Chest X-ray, PA view. Patient: 66 years old, sex M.
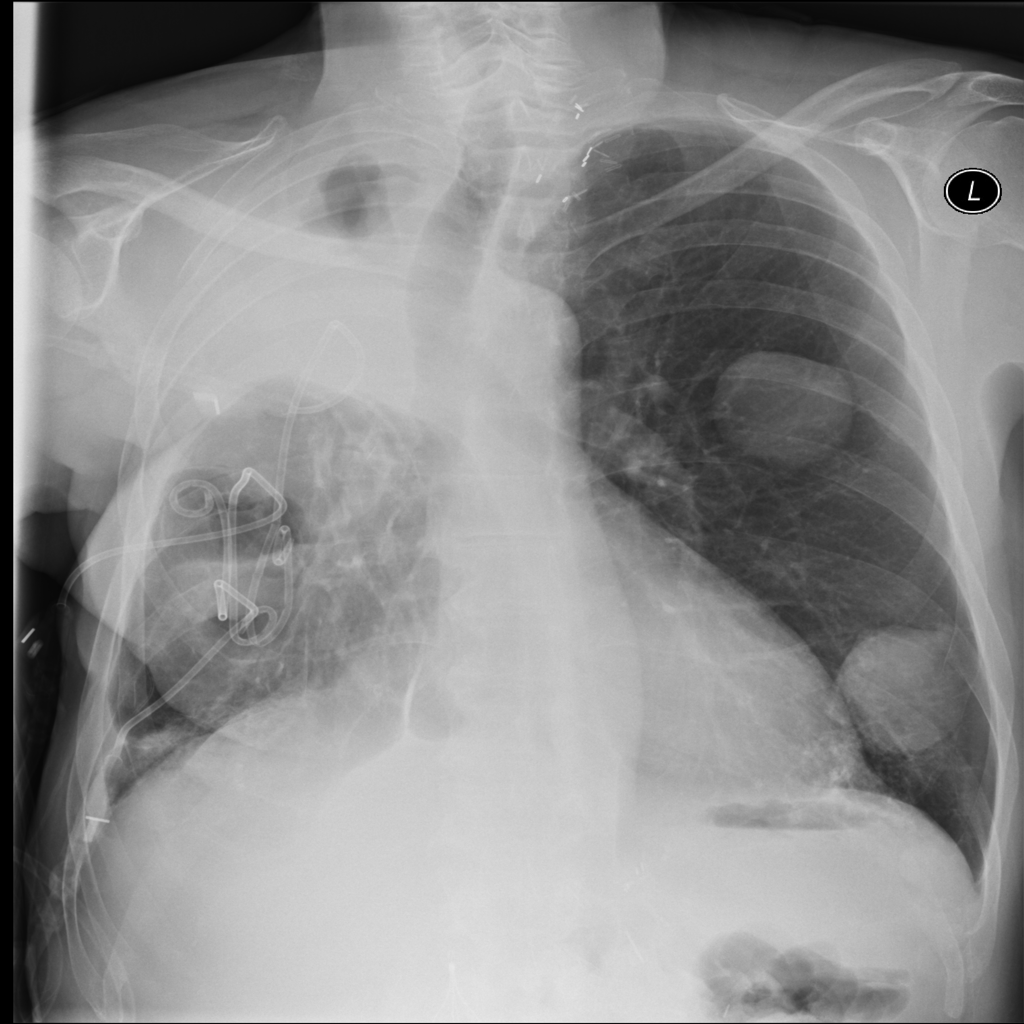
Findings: Infiltration, Mass